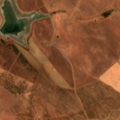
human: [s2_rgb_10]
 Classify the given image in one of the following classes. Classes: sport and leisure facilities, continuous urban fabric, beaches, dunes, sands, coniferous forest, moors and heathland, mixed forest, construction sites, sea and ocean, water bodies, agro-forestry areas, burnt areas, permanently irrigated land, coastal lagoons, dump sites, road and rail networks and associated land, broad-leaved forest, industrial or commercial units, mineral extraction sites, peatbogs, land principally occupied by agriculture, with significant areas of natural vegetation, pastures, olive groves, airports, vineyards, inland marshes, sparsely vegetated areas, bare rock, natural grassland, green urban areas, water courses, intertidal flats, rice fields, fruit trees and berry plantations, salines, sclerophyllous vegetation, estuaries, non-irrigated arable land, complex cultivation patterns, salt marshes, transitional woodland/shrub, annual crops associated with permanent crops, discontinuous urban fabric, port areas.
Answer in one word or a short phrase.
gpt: non-irrigated arable land, transitional woodland/shrub